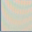
Piece: xx